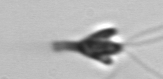
Label: Pyramimonas_longicauda